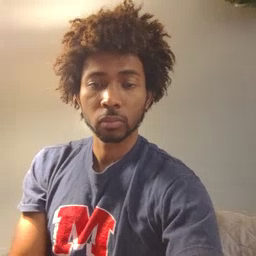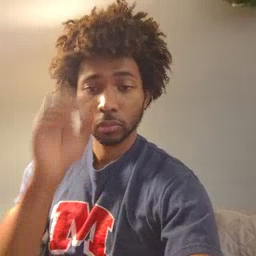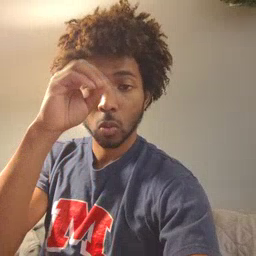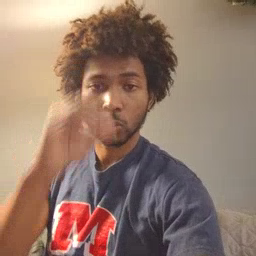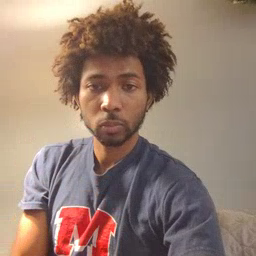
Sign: owl